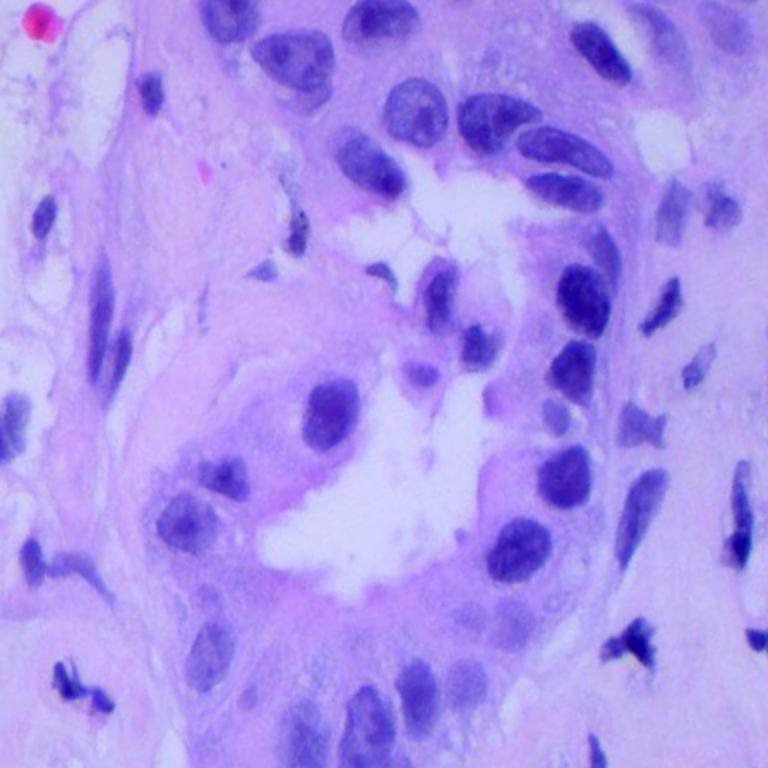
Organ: lung
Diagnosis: adenocarcinomas